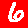
Digit: 6